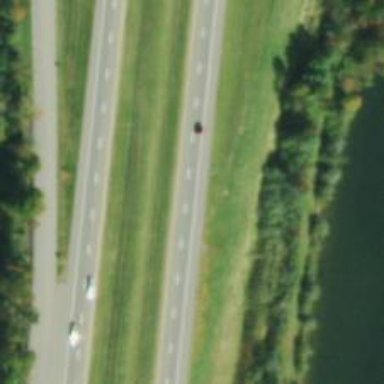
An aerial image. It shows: Motorway.